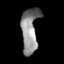
Tissue: prostate
Cell type: T cells
Senescence score: 0.3137
Nuclear area (px): 741
Mean DAPI intensity: 138.76